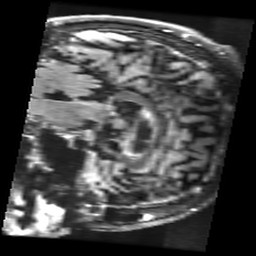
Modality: FLAIR
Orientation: sagittal
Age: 66
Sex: female
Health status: healthy
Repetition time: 12 s
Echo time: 0.09782 s